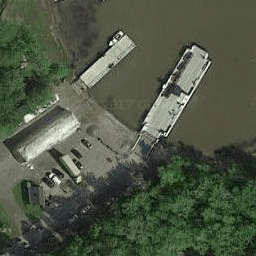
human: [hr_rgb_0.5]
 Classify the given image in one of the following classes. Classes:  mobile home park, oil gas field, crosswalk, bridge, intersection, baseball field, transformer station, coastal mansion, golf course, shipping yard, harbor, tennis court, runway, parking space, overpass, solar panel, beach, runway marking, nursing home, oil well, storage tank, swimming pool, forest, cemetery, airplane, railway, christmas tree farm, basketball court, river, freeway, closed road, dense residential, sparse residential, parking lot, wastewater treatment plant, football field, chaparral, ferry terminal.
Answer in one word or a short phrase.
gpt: ferry terminal